Question: I have a DAX formula for my Powerpivot I cannot get to solve and was hoping for help.
I have two pivot tables connected already
1. Showing a cohort of actions taken within Month 1,....X on the sign up month
2. Total Sign Ups on monthly basis
I have tried to attached the sheet here but somehow I cant so I have add a screenshot of the sheet.<URL>
What I have so far is:
'=DIVIDE( SUM(Range[conversion to KYC completed]), SUM('Range 1'[Sum of signups]))'
But this does not give me what I want as I think I'm missing the monthly grouping somehow.
Question 1:
What I want is to get the share of actions completed within 1,...,X months out of the total sign up that given month (e.g. Jan) (so the data from Table 2)
Question 2:
In best case I would also like to show total sign ups in the beginning of the cohort to make the cohort easier to understand, so having the monthly total sign up (which the cohort is calculated based on). But now I cannot get just the totals month by month. Is there anyways just to add in a monthly total column in the pivot without applying these number as a value across all columns?
Something like this is the ultimate outcome for me <URL>
UPDATED WITH SAMPLE DATA
'Signup month, KYC completed month, Age by month, signups, conversion to KYC completed Jan-17 Jul-18 18 97 75 Jan-17 Jul-18 18 99 79 Jan-17 Dec-18 23 95 80 Feb-17 May-18 15 99 74 Feb-17 Jul-18 17 90 75 Feb-17 Jul-18 17 95 76 Feb-17 Aug-18 18 92 71 Mar-17 May-18 14 94 73 Apr-17 Jul-18 15 93 75 May-17 Sep-18 16 94 70 May-17 Oct-18 17 98 72 Jun-17 May-18 11 95 79 Jul-17 Oct-18 15 97 74 Jul-17 Jul-18 12 94 78 Aug-17 Sep-18 13 96 74 Sep-17 Nov-18 14 95 80 Sep-17 Oct-18 13 94 79'
DESIRED OUTCOME
The % for Month 1....X is calculated KYC Completed / Monthly Sign up
<URL>
OUTPUT WITH THIS CODE
'=VAR SignUpMonth = IF(HASONEVALUE('Range 1'[Row Labels]), BLANK()) RETURN DIVIDE(CALCULATE(SUM([conversion to KYC completed])), CALCULATE(SUM('Range 1'[Sum of signups]), FILTER(ALL(Range), Range[Signup month (Month Index)] = SignUpMonth)))'
[
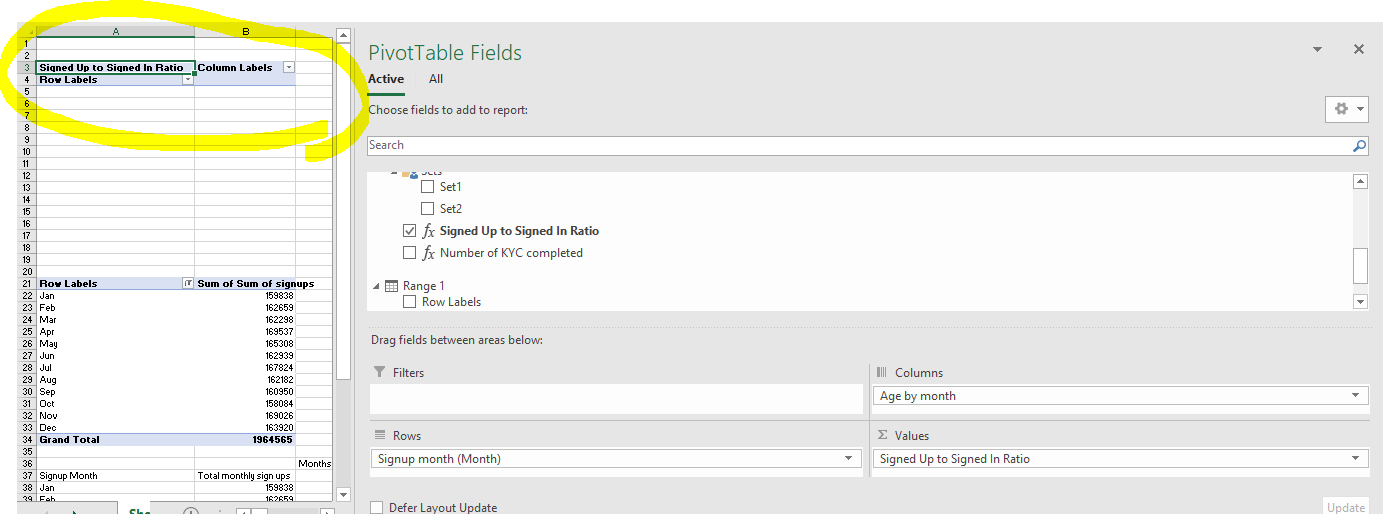
Answer: Thanks for the sample data Franzi. Still not too clear what you're asking for, but perhaps this will help a little.
'''
Signed Up to Signed In Ratio =
VAR SignUpMonth = SELECTEDVALUE(Table1[Signup month], BLANK())
RETURN
DIVIDE(CALCULATE(SUM([conversion to KYC completed])),
CALCULATE(SUM(Table1[ signups]),
FILTER(ALL(Table1), Table1[Signup month] = SignUpMonth)))
'''
So. Let's break it down.
If I understand correct, you want to see the cross section of number of signins for a given month ( x axis ) signup combo ( y axis ) and divide that number by the signups ( y axis ) per signup month.
'number of signins for a given month ( x axis ) signup combo ( y axis ):'
'''
CALCULATE(SUM([conversion to KYC completed]))
'''
'TOTAL signups ( y axis ) per signup month'
'''
CALCULATE(SUM(Table1[ signups]),
FILTER(ALL(Table1), Table1[Signup month] = SignUpMonth))
'''
<URL>